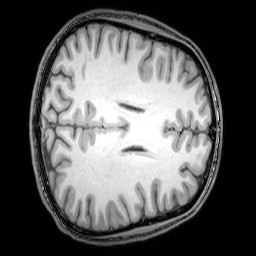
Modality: T1w
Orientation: axial
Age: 26
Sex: male
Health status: healthy
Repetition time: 0.081 s
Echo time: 0.037 s